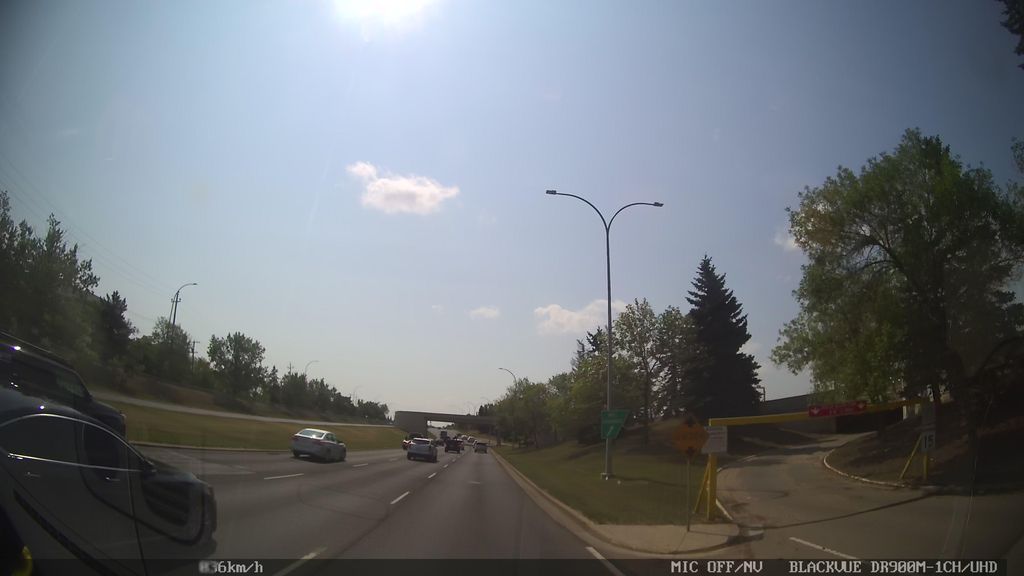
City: edmonton